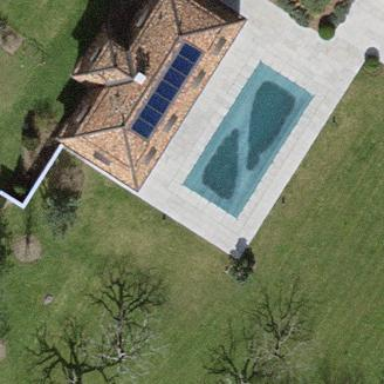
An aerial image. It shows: Outdoor swimming pool in leisure land.